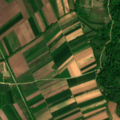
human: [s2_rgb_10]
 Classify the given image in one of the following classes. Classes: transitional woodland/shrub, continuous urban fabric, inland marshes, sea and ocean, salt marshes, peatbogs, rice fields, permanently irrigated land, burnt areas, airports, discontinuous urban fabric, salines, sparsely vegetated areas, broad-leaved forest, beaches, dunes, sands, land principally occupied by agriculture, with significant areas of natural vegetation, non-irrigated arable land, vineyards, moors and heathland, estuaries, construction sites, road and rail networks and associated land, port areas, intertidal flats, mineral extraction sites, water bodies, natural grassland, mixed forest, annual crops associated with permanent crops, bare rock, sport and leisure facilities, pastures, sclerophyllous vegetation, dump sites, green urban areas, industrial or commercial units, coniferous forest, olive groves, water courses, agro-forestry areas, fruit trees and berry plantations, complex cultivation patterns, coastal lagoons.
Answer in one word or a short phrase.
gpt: non-irrigated arable land, complex cultivation patterns, land principally occupied by agriculture, with significant areas of natural vegetation, transitional woodland/shrub